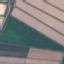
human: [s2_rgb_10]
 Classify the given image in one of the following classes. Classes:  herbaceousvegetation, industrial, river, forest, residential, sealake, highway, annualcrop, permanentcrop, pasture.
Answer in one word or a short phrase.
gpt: AnnualCrop